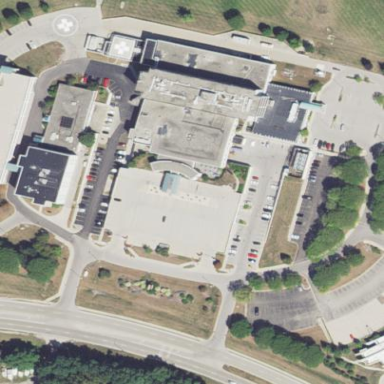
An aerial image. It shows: Hospital building.